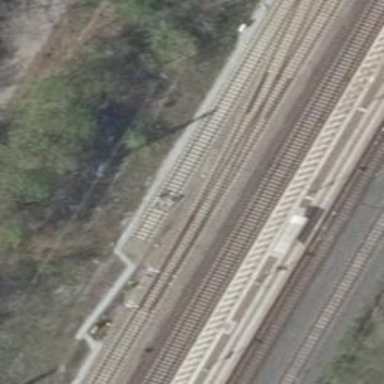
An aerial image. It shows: Railway switch.